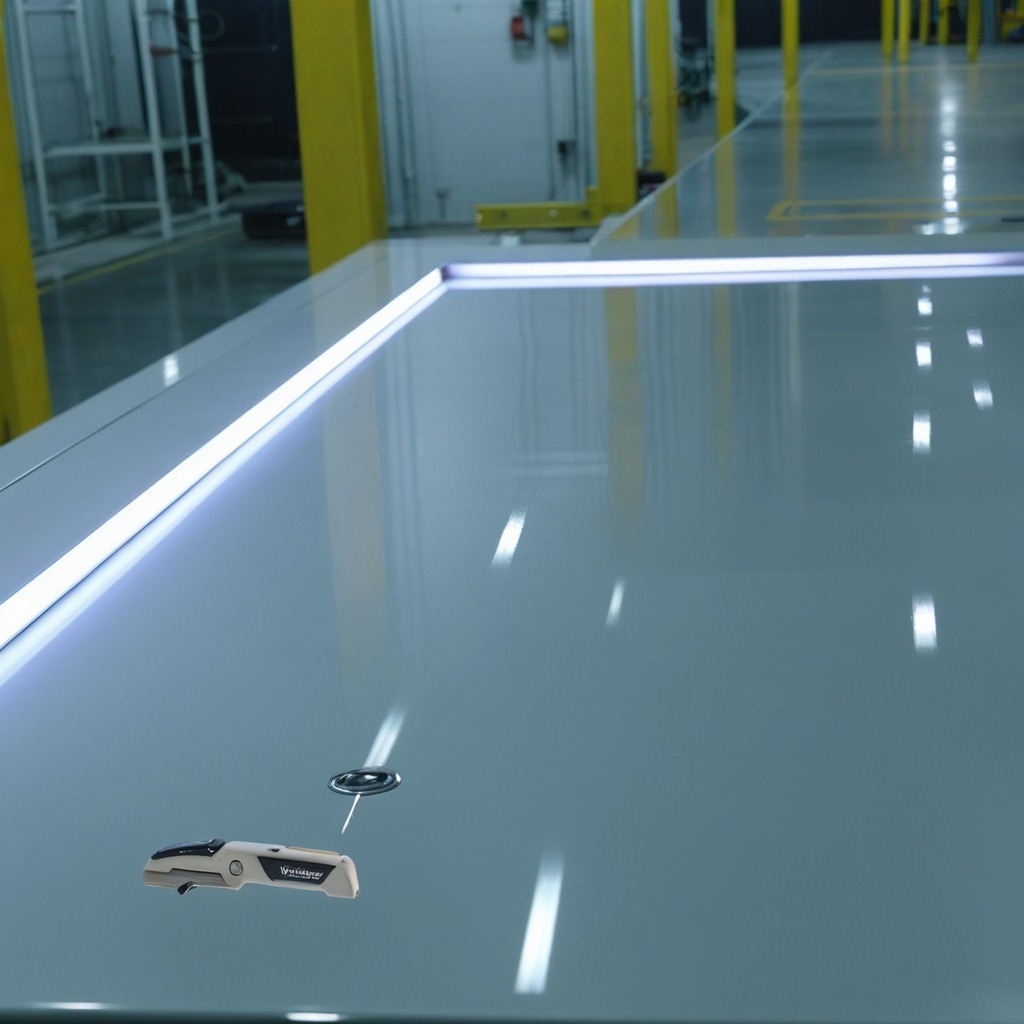
A utility knife is lying on the table in the ship maintenance bay industrial lighting.